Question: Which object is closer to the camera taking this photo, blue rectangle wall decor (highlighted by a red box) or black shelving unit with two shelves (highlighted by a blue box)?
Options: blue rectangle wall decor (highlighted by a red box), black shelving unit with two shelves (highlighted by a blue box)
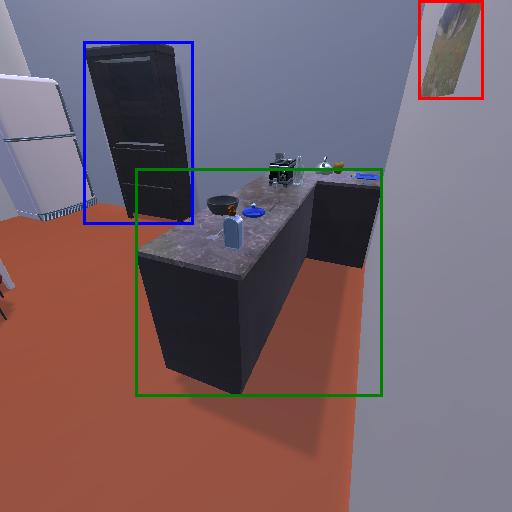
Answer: blue rectangle wall decor (highlighted by a red box)